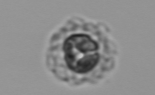
Label: Emiliania_huxleyi